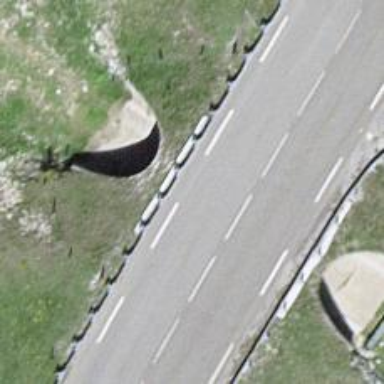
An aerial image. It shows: Downhill tunnel for skiing or snowboarding.